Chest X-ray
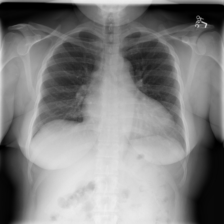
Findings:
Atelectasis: negative
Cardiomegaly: negative
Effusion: negative
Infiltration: negative
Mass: negative
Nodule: negative
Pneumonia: negative
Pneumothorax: negative
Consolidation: negative
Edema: negative
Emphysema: negative
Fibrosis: negative
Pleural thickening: negative
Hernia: negative